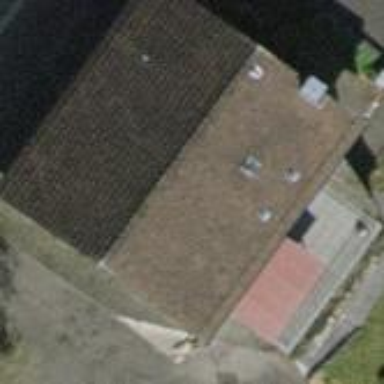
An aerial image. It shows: Building with tiled roof.